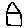
Label: house